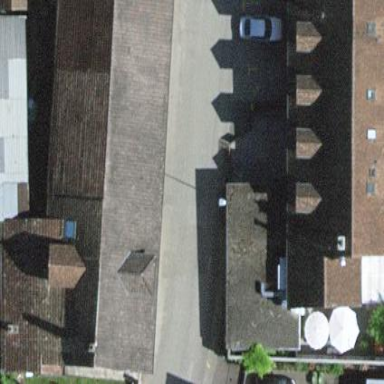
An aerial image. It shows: Restaurant building.